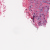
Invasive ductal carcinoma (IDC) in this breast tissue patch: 0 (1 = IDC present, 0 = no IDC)